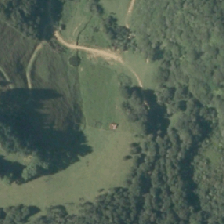
Land cover: low_producing_grassland